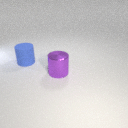
large purple metal cylinder to the right of large blue rubber cylinder